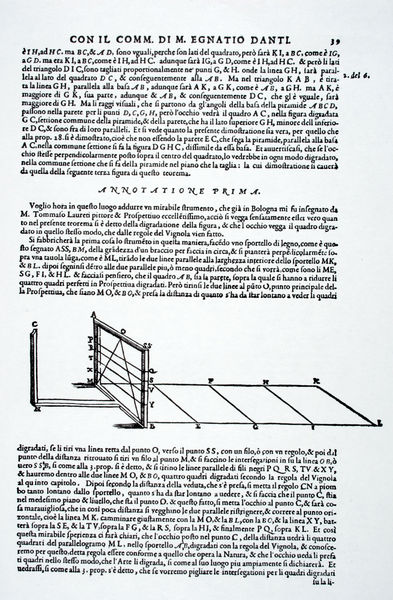
Titel: Le due Regole della Prospettiva practica, Seite 39
Künstler: Jiacomo Barozzi da Vignola
Standort: London
Institution: British Library
Schlagwörter: schatten, weiß, dreieck, fenster, grau, holz, raum, schwarz, skizze, zeichnung, zaun, hochformat, malerei, masse, muster, alt, architektur, rahmen, bild, horizont, spiegelung, gitter, drei, blatt, renaissance, schrift, papier, ecke, modell, italien, perspektive, studie, leer, grafik, graphik, linien, spalten, rand, französisch, leiter, seile, detail, zahlen, ziffern, gerade, lesen, uhr, tor, foto, fotografie, rechtecke, vier, gerüst, buch, höhe, rechteck, linie, pfahl, gerät, seil, technik, zentralperspektive, druck, schnitt, schwarz-weiss, titel, künstler, seite, illustration, text, buchstabe, buchstaben, manifest, beschriftung, überschrift, entwurf, malen, darstellung, kopie, schema, schriftbild, kapitell, buchdruck, buchseite, quader, eck, zahl, verkürzung, fluchtpunkt, hilfe, mittelalter, dante, konstruktion, plan, absätze, zeilen, dürer, absatz, nummerierung, forschung, auszug, geometrie, viereck, netz, bau, gedruckt, letter, konstrukt, abbildung, raster, beschreibung, anordnung, bauen, legende, erklärung, aufsatz, kapitel, wissenschaft, aufbau, konstruktionszeichnung, traktat, bauplan, michelangelo, goldener schnitt, leonardo, winkel, latein, vasari, da vinci, leonardo da vinci, lateinisch, länge, anmerkungen, messungen, berechnung, abmessungen, massangaben, anleitung, theorie, anmerkung, messung, quelle, vermessung, typo, italienisch, abschnitte, abstand, erste, erläuterung, bauanleitung, technische zeichnung, prisma, massen, druckschrift, astronomie, blocksatz, sonnenuhr, entfernung, sätze, verhältnis, lehrbuch, messen, apparat, grösse, gutenberg, physik, optik, stunde, annotation, seitenzahl, abhandlung, faksimile, velo, übertragung, traktakt, anweisung, danti, manual, anleitunh, annmerkungen, annotatione, annotatione prima, baubauen, bildgrafik, bildkomposition, buch druck italenisch perspekt, buschseite, dantl, egnatio, egnatio dantl, frühdruck, lektion, malmaschine, messtechnik, parallelpunkte, perspektivhilfe, prima, rastere, renaissange, sehspekturm, seote, theoretisch, zeichenkunst, con, atange, m, il, di, 39, comm, schwerzweiss, cm, bidausschnitt